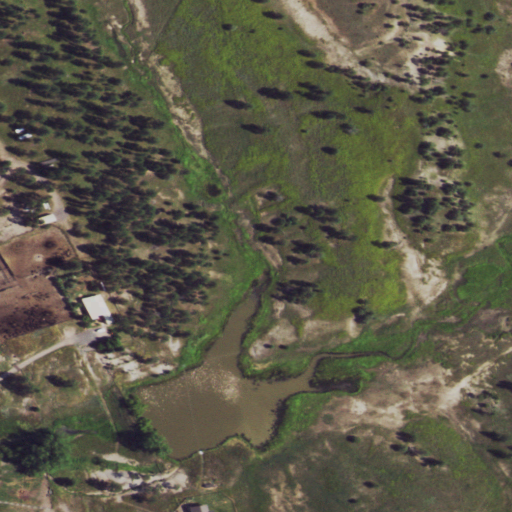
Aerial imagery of valley in Wyoming named Oil Draw containing grassland, shrub, open water, medium intensity development, and low intensity development